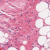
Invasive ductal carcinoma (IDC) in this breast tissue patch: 0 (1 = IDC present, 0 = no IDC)